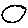
Label: circle